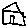
Label: house